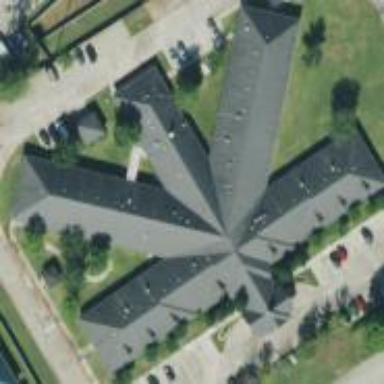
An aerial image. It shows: Nursing home building.